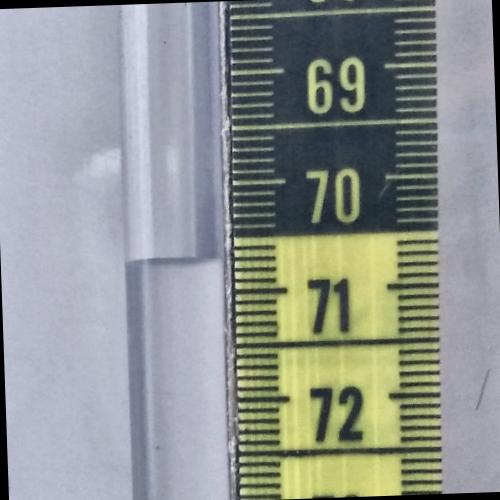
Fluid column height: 70.7 cm